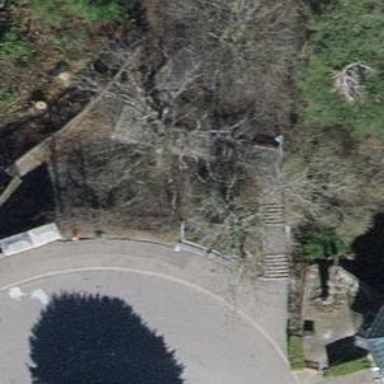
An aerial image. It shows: Bench.